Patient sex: M
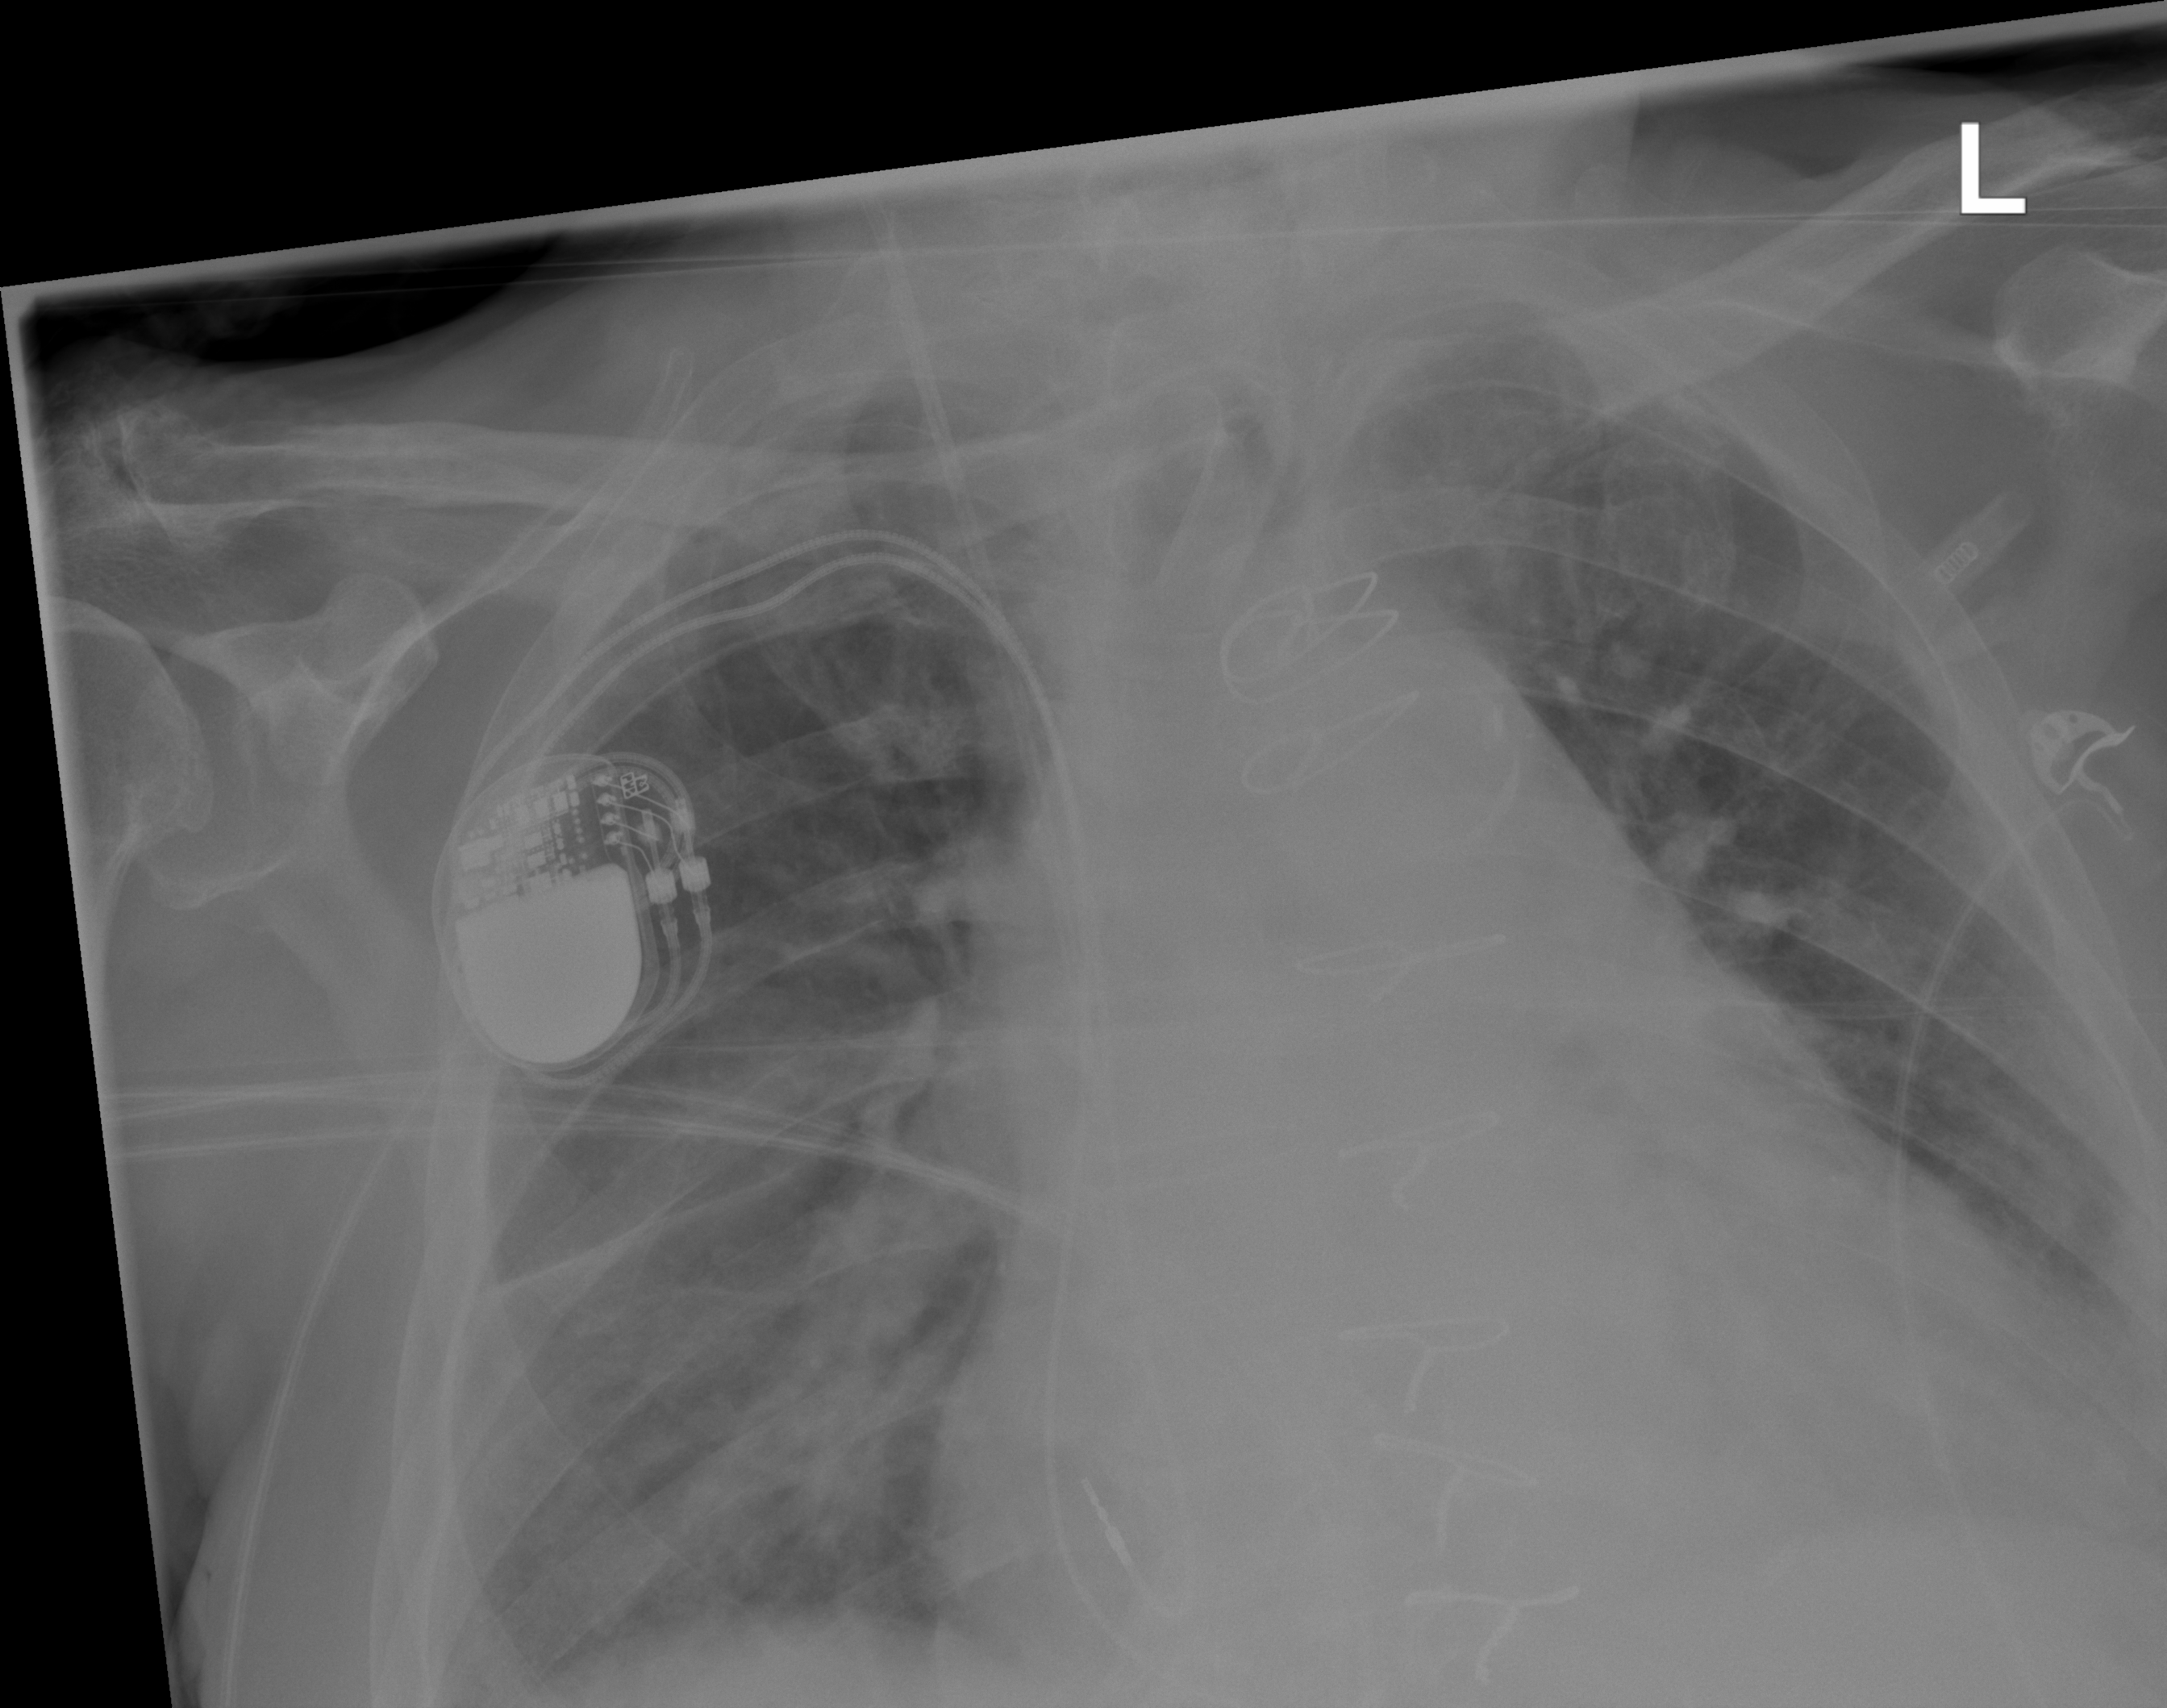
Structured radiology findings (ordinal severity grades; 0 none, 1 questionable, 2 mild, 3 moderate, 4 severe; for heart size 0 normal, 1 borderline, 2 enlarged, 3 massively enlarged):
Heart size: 2
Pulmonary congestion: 1
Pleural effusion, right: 2
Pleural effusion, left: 2
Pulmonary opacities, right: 2
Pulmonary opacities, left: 1
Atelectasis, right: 2
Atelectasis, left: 2